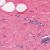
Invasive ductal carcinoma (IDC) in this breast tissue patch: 0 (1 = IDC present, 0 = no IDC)